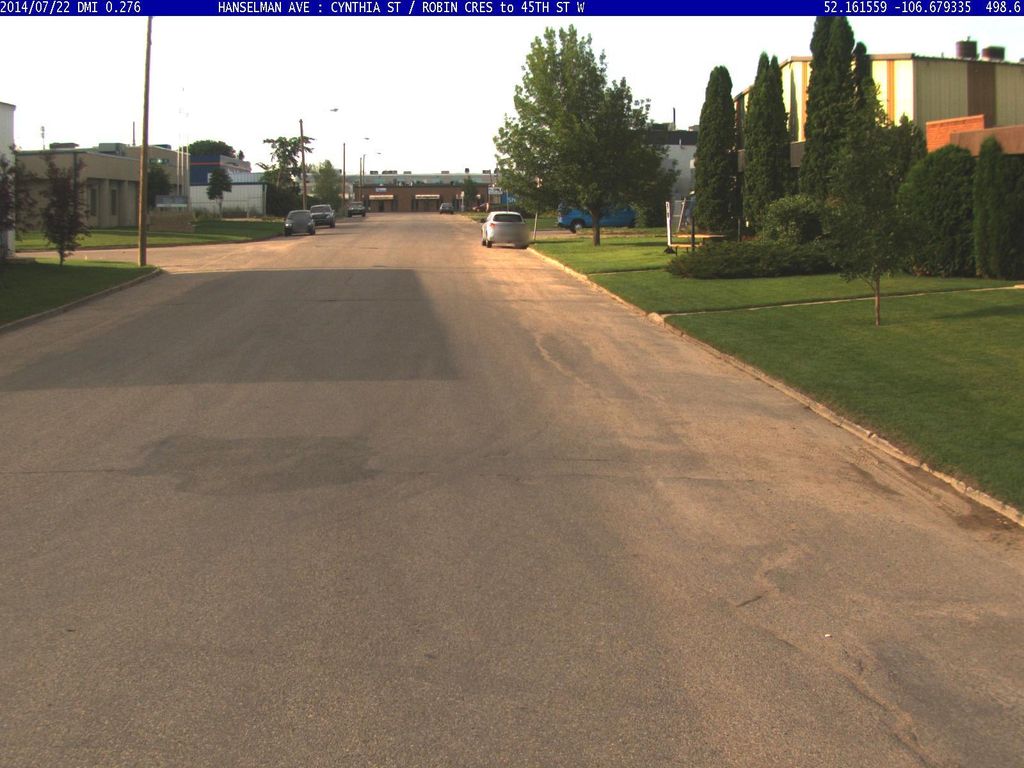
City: saskatoon